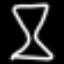
Label: hourglass